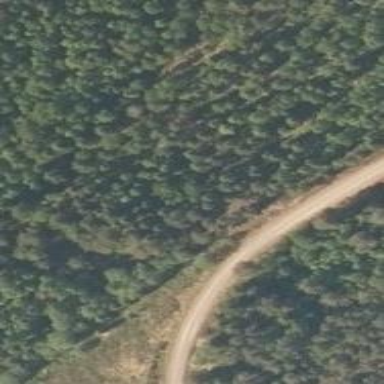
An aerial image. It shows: Well-maintained track road of grade 1.